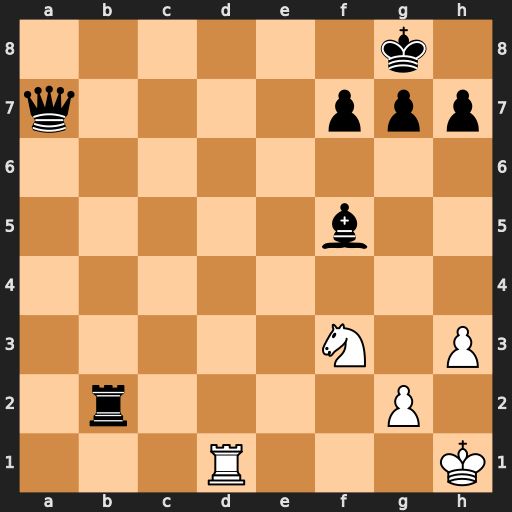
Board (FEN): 6k1/q4ppp/8/5b2/8/5N1P/1r4P1/3R3K
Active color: w
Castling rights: -
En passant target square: -
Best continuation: Rd8#